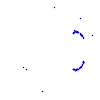
Particle: proton